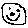
Label: smiley face